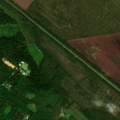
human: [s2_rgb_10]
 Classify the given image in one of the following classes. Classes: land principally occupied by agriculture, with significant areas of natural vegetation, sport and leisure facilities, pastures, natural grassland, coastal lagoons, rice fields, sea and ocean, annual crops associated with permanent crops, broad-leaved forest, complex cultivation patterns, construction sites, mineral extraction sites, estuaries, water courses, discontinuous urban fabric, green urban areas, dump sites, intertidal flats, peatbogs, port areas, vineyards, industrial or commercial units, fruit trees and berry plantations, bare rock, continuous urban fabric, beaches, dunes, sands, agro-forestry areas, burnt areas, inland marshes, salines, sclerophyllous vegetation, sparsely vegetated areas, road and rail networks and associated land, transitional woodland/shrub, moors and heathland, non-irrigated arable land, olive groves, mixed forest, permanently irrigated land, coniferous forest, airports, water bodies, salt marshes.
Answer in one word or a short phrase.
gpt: coniferous forest, mixed forest, transitional woodland/shrub